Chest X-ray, AP view. Patient: 55 years old, sex M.
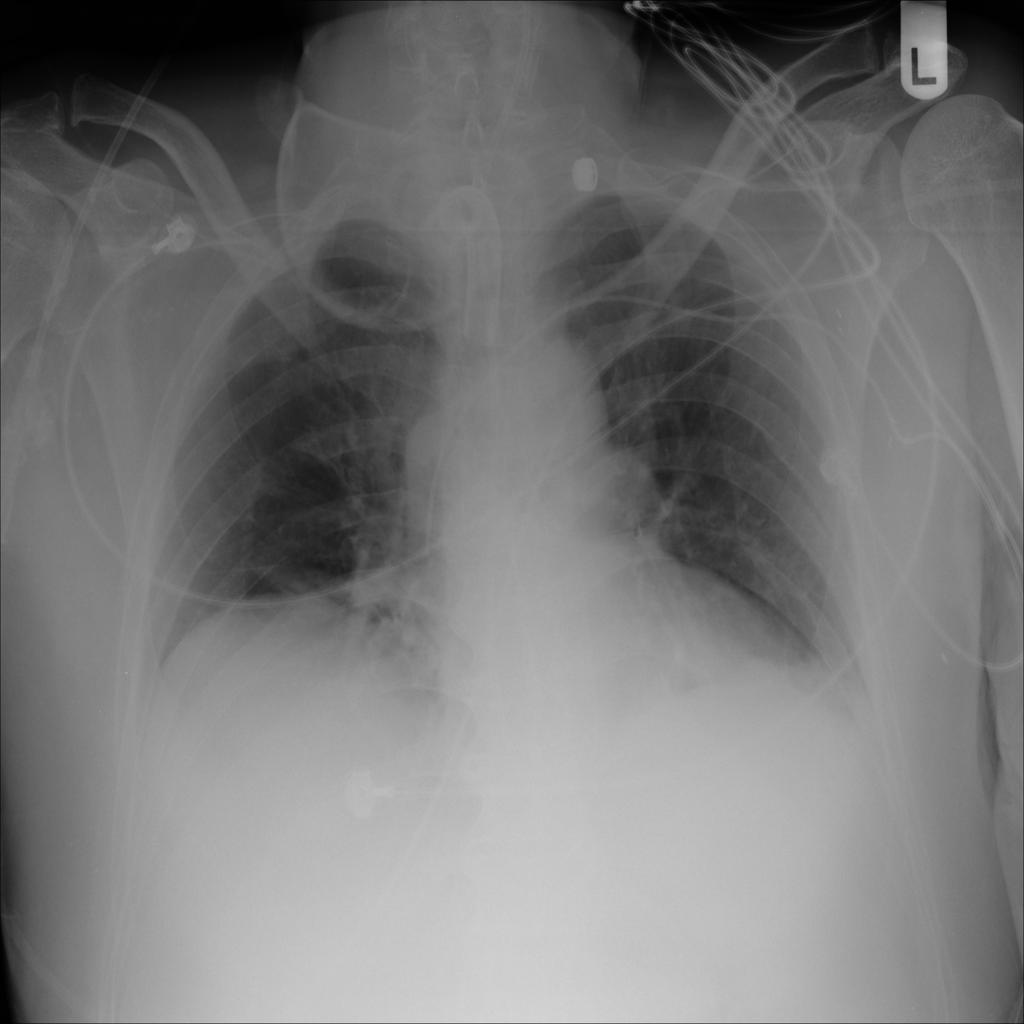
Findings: Atelectasis